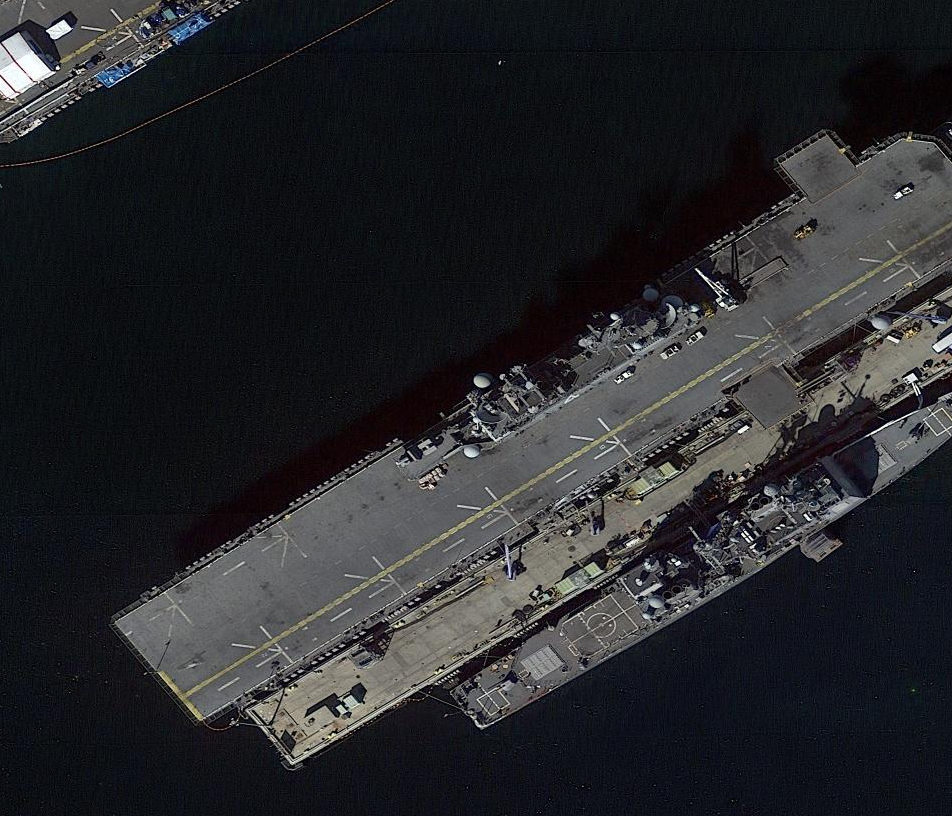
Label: Wasp-class_assault_ship